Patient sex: F
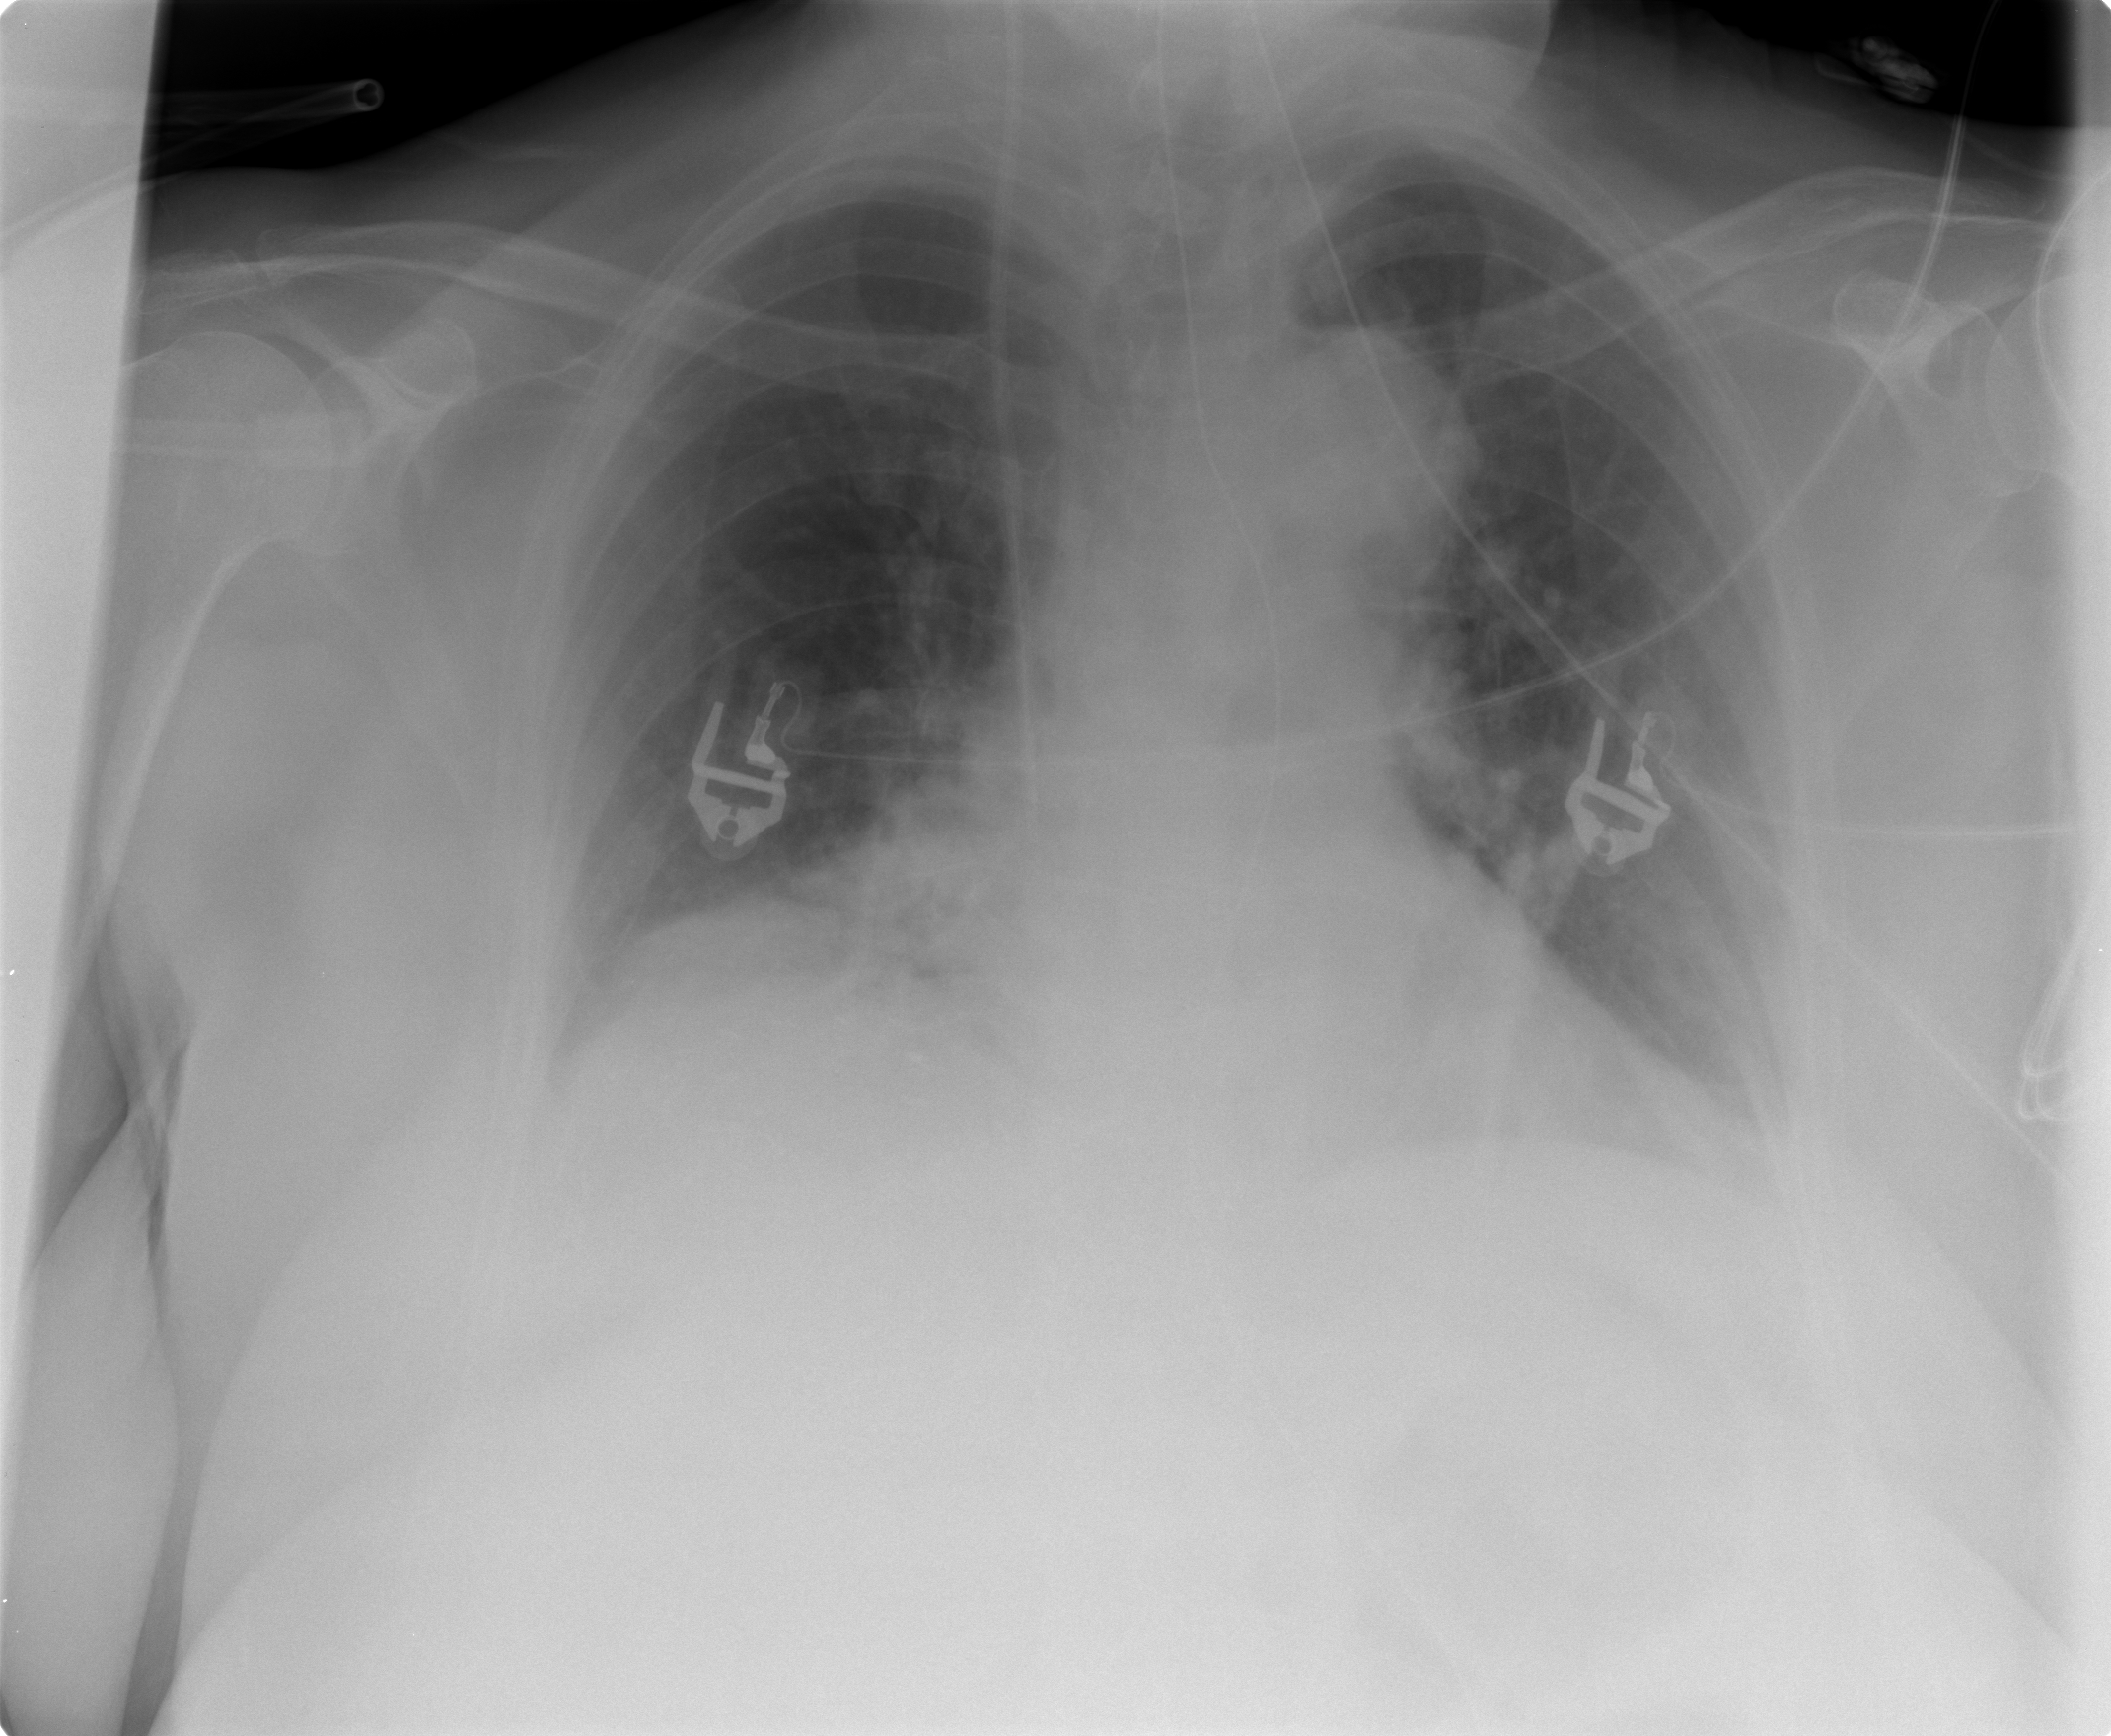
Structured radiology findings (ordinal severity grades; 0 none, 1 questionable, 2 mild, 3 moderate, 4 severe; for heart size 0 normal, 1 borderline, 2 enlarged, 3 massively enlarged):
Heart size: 1
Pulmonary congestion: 0
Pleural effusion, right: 0
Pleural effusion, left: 0
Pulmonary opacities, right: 0
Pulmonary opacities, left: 0
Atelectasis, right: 2
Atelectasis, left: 1